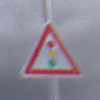
Verkehrszeichen: Lichtzeichenanlage
Umgebung: Outdoor, Suburban
Tageszeit: MorningAfternoon
Wetter: PartlyCloudy
Licht: Natural
Jahreszeit: NotSpecified
Kontrast: LowContrast